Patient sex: M
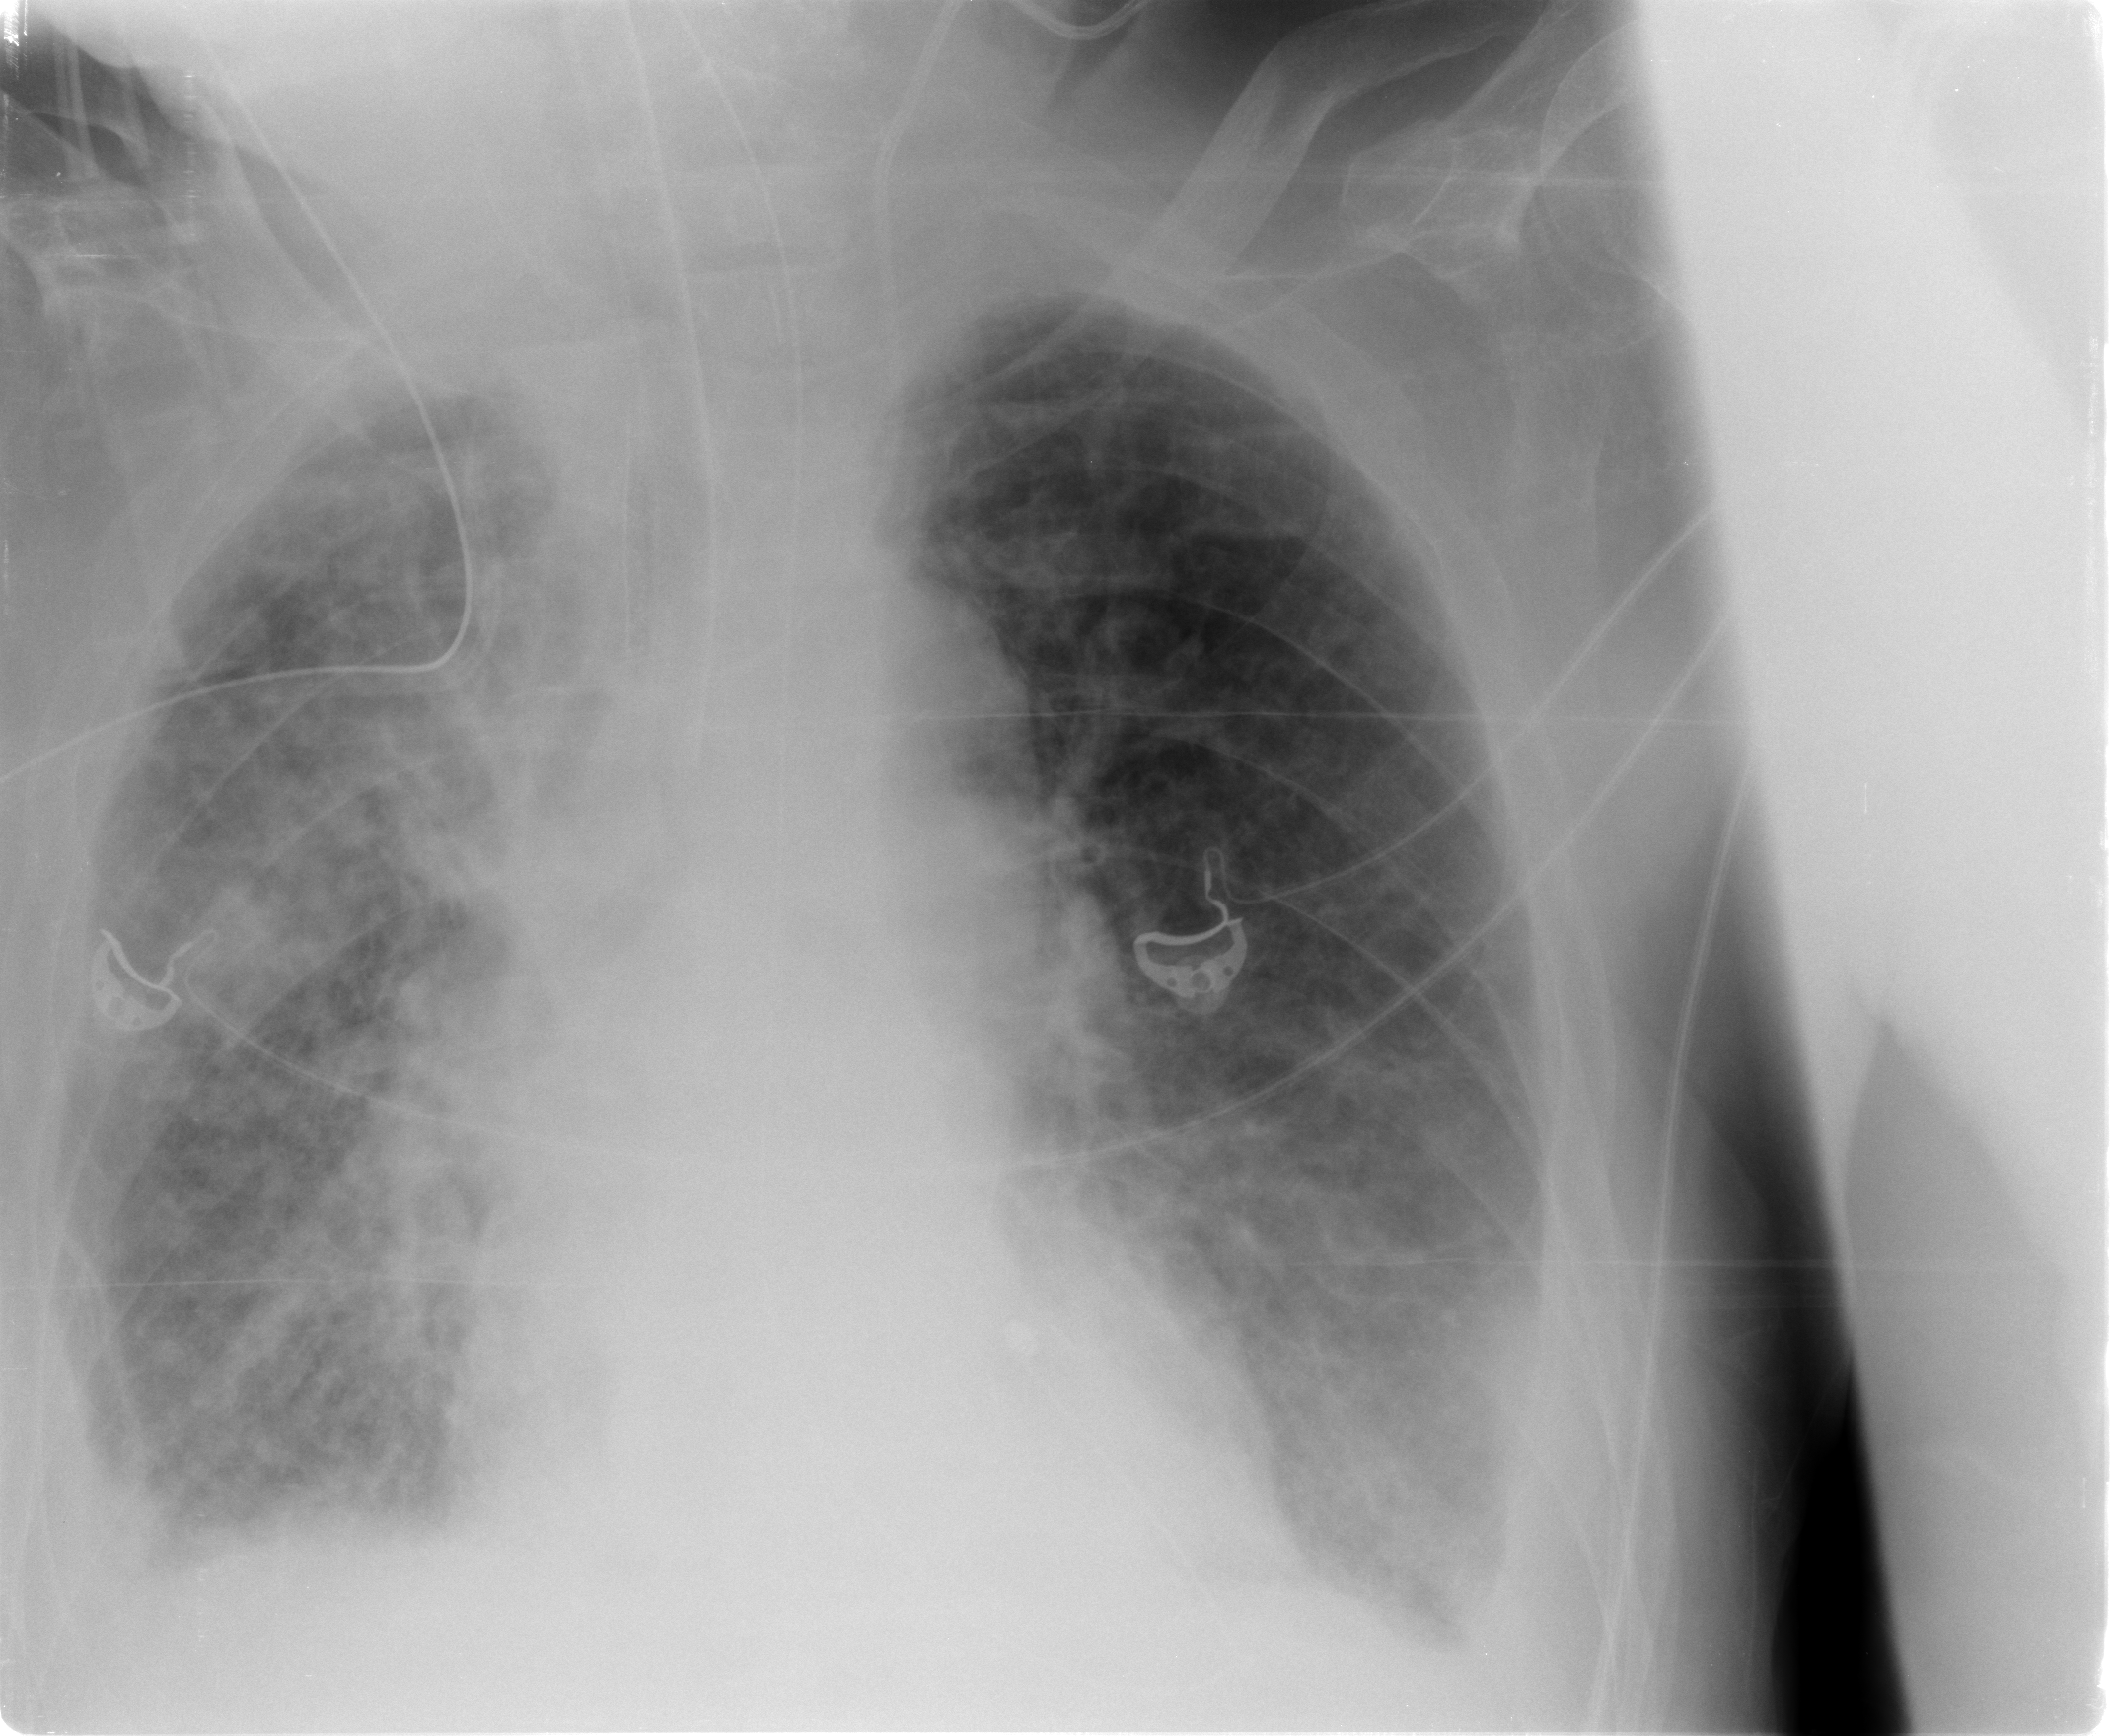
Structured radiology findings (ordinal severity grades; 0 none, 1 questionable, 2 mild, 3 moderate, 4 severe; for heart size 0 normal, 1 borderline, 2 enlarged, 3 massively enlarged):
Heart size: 0
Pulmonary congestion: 0
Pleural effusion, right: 2
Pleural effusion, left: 2
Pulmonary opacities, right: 3
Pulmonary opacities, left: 2
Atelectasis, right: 2
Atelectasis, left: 2